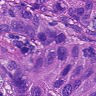
Metastatic tissue present: yes